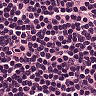
Metastatic tissue present: no